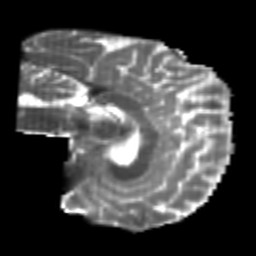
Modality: T2w
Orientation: sagittal
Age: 26
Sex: female
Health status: healthy
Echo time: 0.074 s